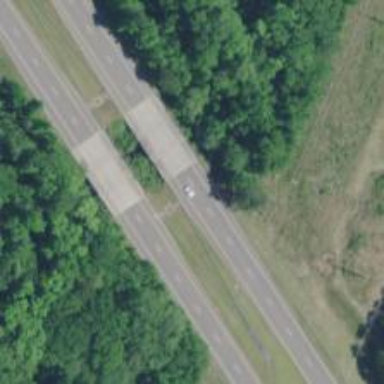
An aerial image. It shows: Trunk highway with bridge.